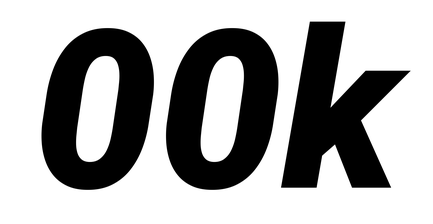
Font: Roboto-Italic_Black_Italic